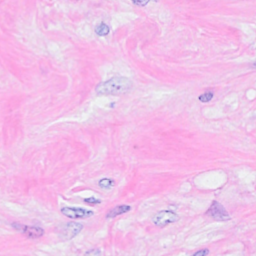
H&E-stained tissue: Breast